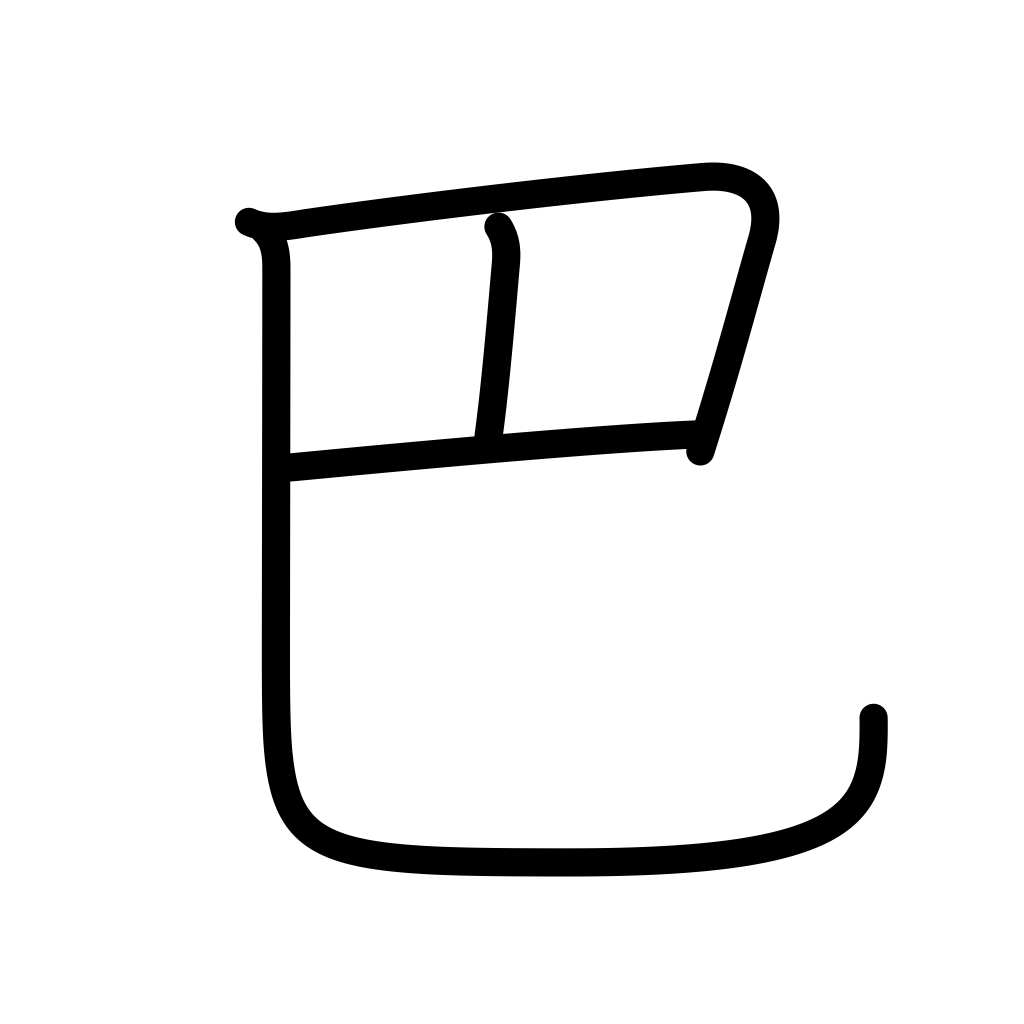
Meaning: comma-design